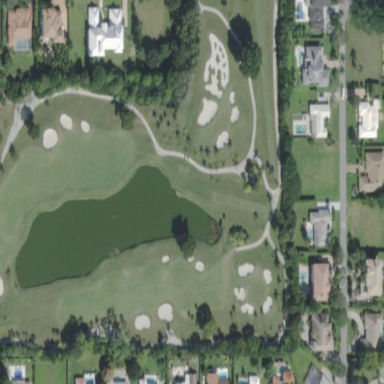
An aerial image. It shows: Picturesque scene of golf course with lateral water hazard.